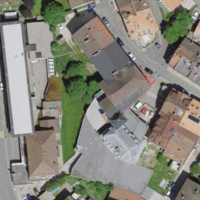
EUNIS habitat code: 54
Species observed at this site:
Milvus milvus
Regulus regulus
Falco peregrinus